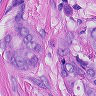
Metastatic tissue present: yes